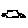
Label: car